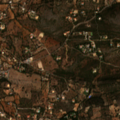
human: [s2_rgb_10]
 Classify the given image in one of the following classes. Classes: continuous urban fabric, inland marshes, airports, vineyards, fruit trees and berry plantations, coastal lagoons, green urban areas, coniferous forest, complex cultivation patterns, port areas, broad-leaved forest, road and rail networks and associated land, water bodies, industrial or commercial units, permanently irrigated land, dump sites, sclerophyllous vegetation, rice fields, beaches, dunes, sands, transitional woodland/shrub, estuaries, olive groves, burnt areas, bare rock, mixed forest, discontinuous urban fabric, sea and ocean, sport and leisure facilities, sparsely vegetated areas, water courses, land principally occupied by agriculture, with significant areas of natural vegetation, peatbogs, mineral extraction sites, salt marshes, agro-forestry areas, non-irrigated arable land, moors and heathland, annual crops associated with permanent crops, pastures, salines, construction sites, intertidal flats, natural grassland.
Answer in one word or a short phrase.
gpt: annual crops associated with permanent crops, sclerophyllous vegetation